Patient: sex M, age 30
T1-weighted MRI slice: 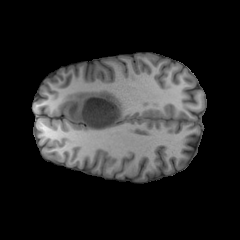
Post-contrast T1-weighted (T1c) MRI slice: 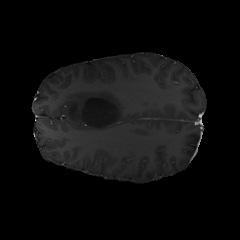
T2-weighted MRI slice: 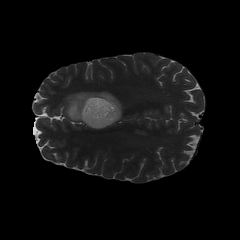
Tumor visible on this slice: yes
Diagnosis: Astrocytoma, IDH-mutant
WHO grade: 2